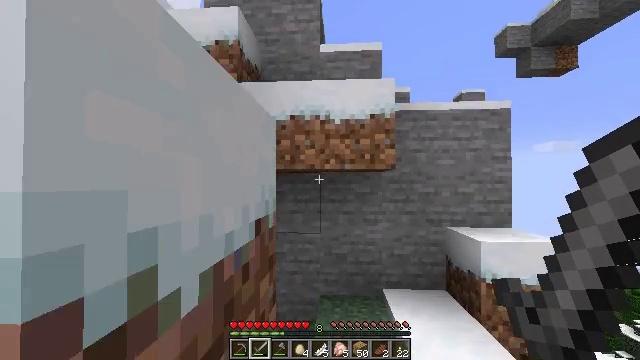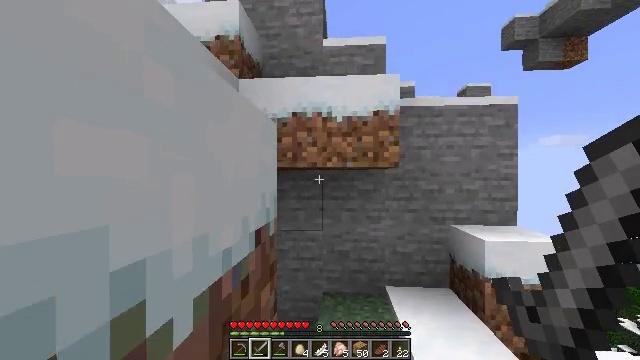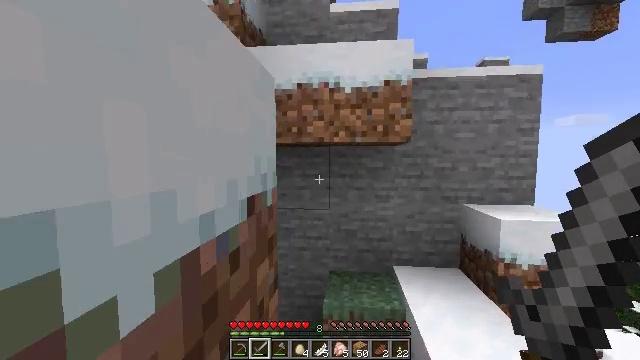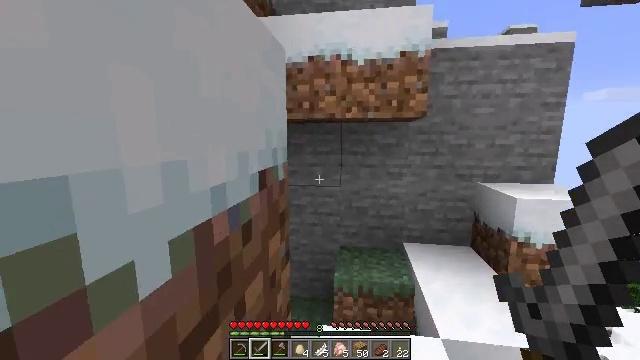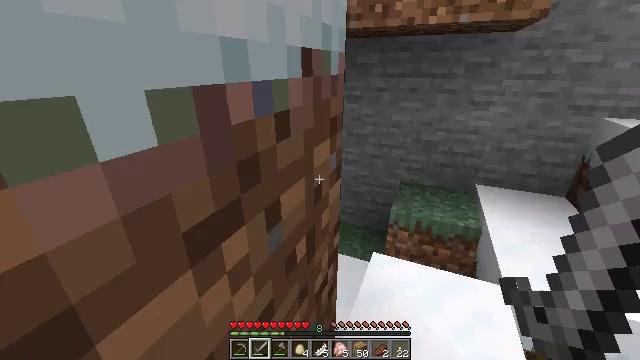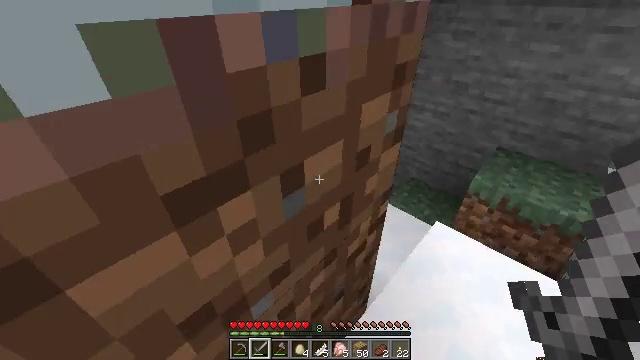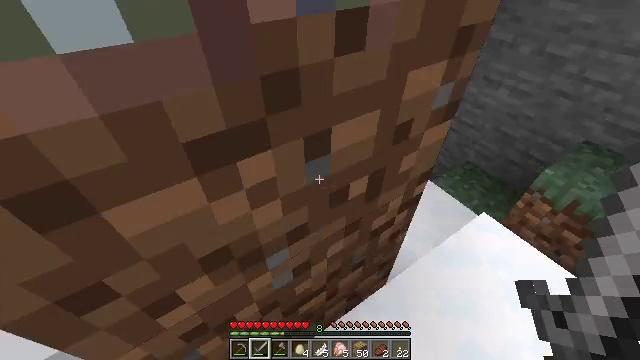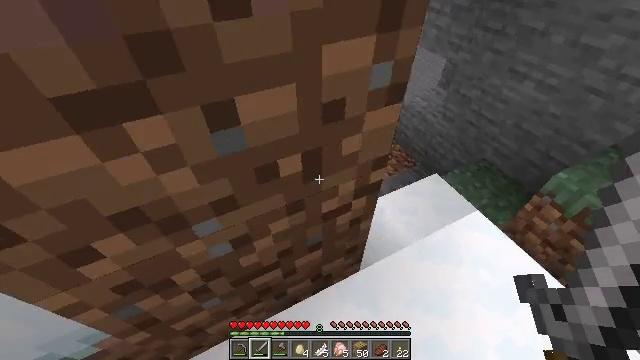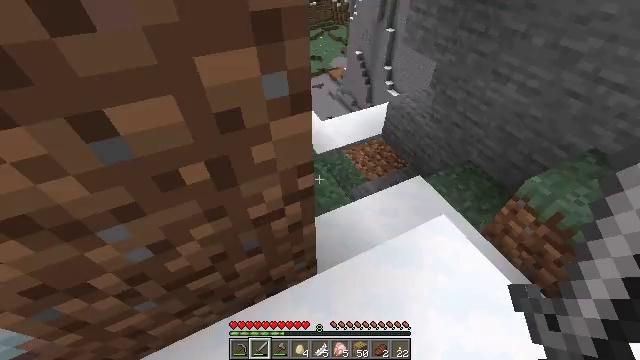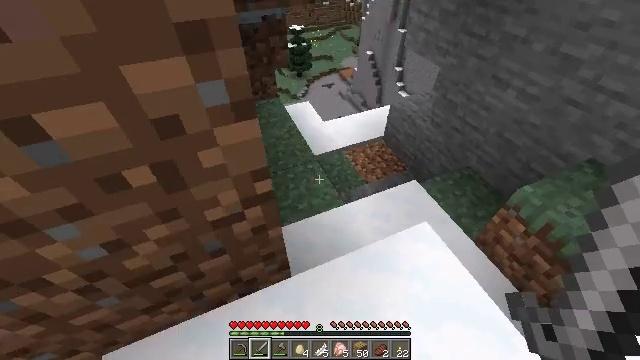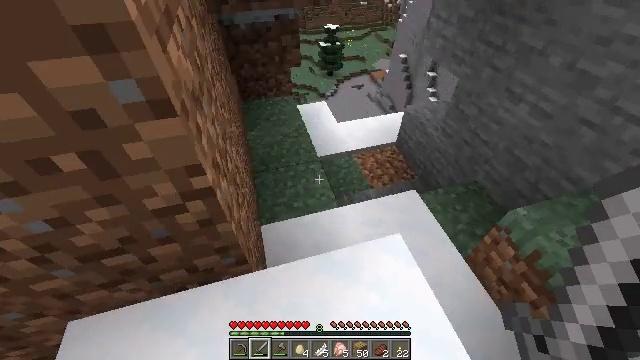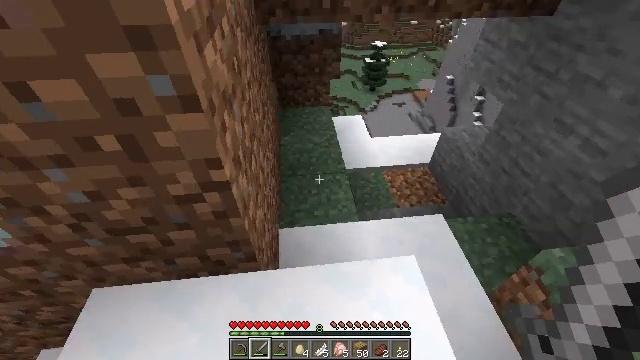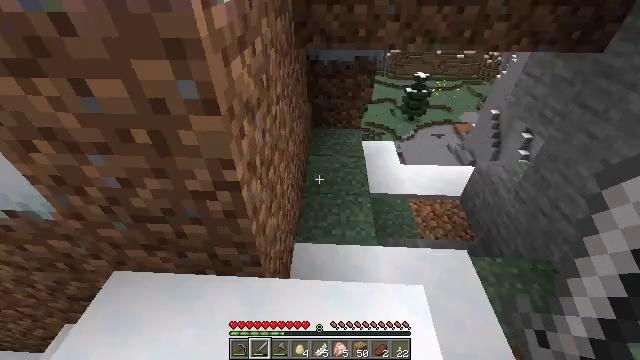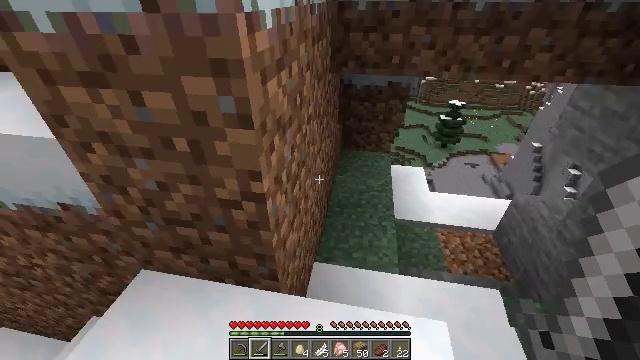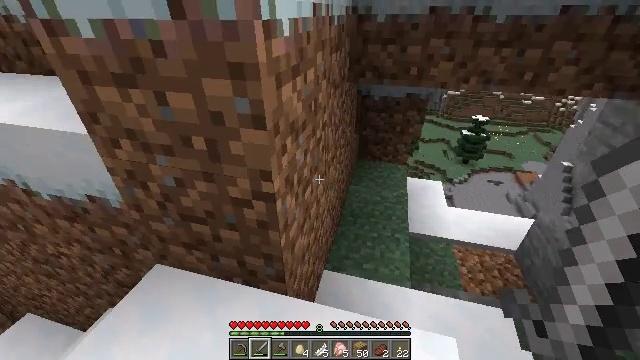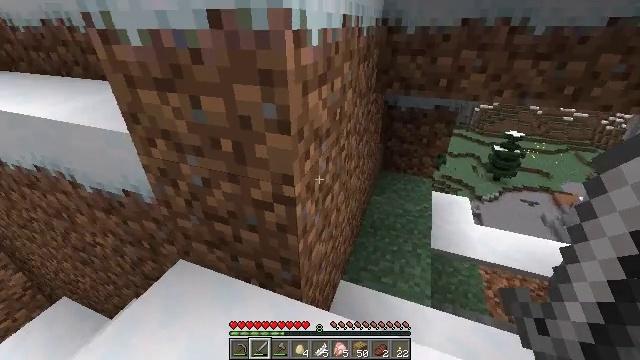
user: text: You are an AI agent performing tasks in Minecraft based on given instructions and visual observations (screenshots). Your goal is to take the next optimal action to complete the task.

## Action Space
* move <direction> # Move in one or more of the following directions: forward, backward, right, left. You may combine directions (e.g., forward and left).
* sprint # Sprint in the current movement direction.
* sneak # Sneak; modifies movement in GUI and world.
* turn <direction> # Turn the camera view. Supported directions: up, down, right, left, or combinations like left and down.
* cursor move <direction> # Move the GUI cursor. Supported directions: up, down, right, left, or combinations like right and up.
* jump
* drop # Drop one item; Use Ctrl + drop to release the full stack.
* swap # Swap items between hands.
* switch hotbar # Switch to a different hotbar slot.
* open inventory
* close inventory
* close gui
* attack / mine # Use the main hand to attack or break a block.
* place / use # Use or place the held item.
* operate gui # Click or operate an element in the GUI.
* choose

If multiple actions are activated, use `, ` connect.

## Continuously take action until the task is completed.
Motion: motion action
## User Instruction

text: Combat the chicken.
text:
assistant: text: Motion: move forward, sprint, turn down
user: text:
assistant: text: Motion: move forward, sprint, turn left and down
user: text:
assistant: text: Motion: move forward, sprint, turn left and down
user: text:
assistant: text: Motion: move forward, turn left and down
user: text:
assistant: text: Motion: move right, turn left and down
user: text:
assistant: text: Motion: move right, turn left and down
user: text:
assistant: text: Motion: move right, turn left and down
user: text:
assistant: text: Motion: move right
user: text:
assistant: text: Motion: move right, turn left
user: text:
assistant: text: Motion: move right, turn left
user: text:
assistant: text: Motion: turn left and up
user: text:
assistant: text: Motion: turn left and up
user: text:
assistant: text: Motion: turn left and up
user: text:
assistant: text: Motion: turn left and up
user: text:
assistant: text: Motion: turn left and up
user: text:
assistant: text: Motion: turn left
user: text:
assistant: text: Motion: turn left
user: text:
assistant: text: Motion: no_op
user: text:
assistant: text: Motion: no_op
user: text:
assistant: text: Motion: move left, turn left and up
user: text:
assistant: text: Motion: move left, turn left and up
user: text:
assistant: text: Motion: move left, turn left and up
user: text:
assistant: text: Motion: turn left and up
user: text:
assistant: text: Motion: turn left and up
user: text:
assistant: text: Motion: turn left
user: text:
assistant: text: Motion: turn left
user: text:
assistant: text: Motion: move forward
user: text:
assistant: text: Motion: move forward, sprint, turn up
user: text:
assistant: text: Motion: move forward, sprint, turn up
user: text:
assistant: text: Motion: move forward, sprint, turn up